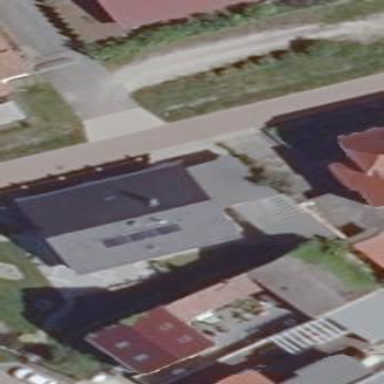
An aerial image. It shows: Simple and straightforward house.